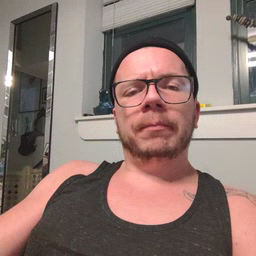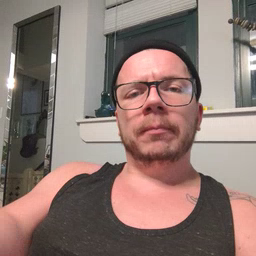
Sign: icecream